Field crop: maize
Growth stage: 2
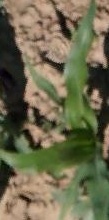
Species: maize